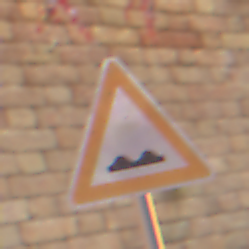
Verkehrszeichen: UnebeneFahrbahn
Umgebung: Outdoor, Urban
Tageszeit: MorningAfternoon
Wetter: Clear
Licht: Natural
Jahreszeit: NotSpecified
Kontrast: MediumContrast